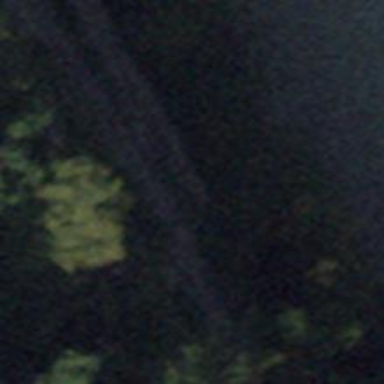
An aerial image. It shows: Road with steps.